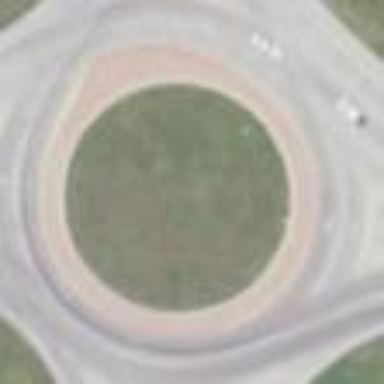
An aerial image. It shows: Roundabout on trunk highway.